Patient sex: F
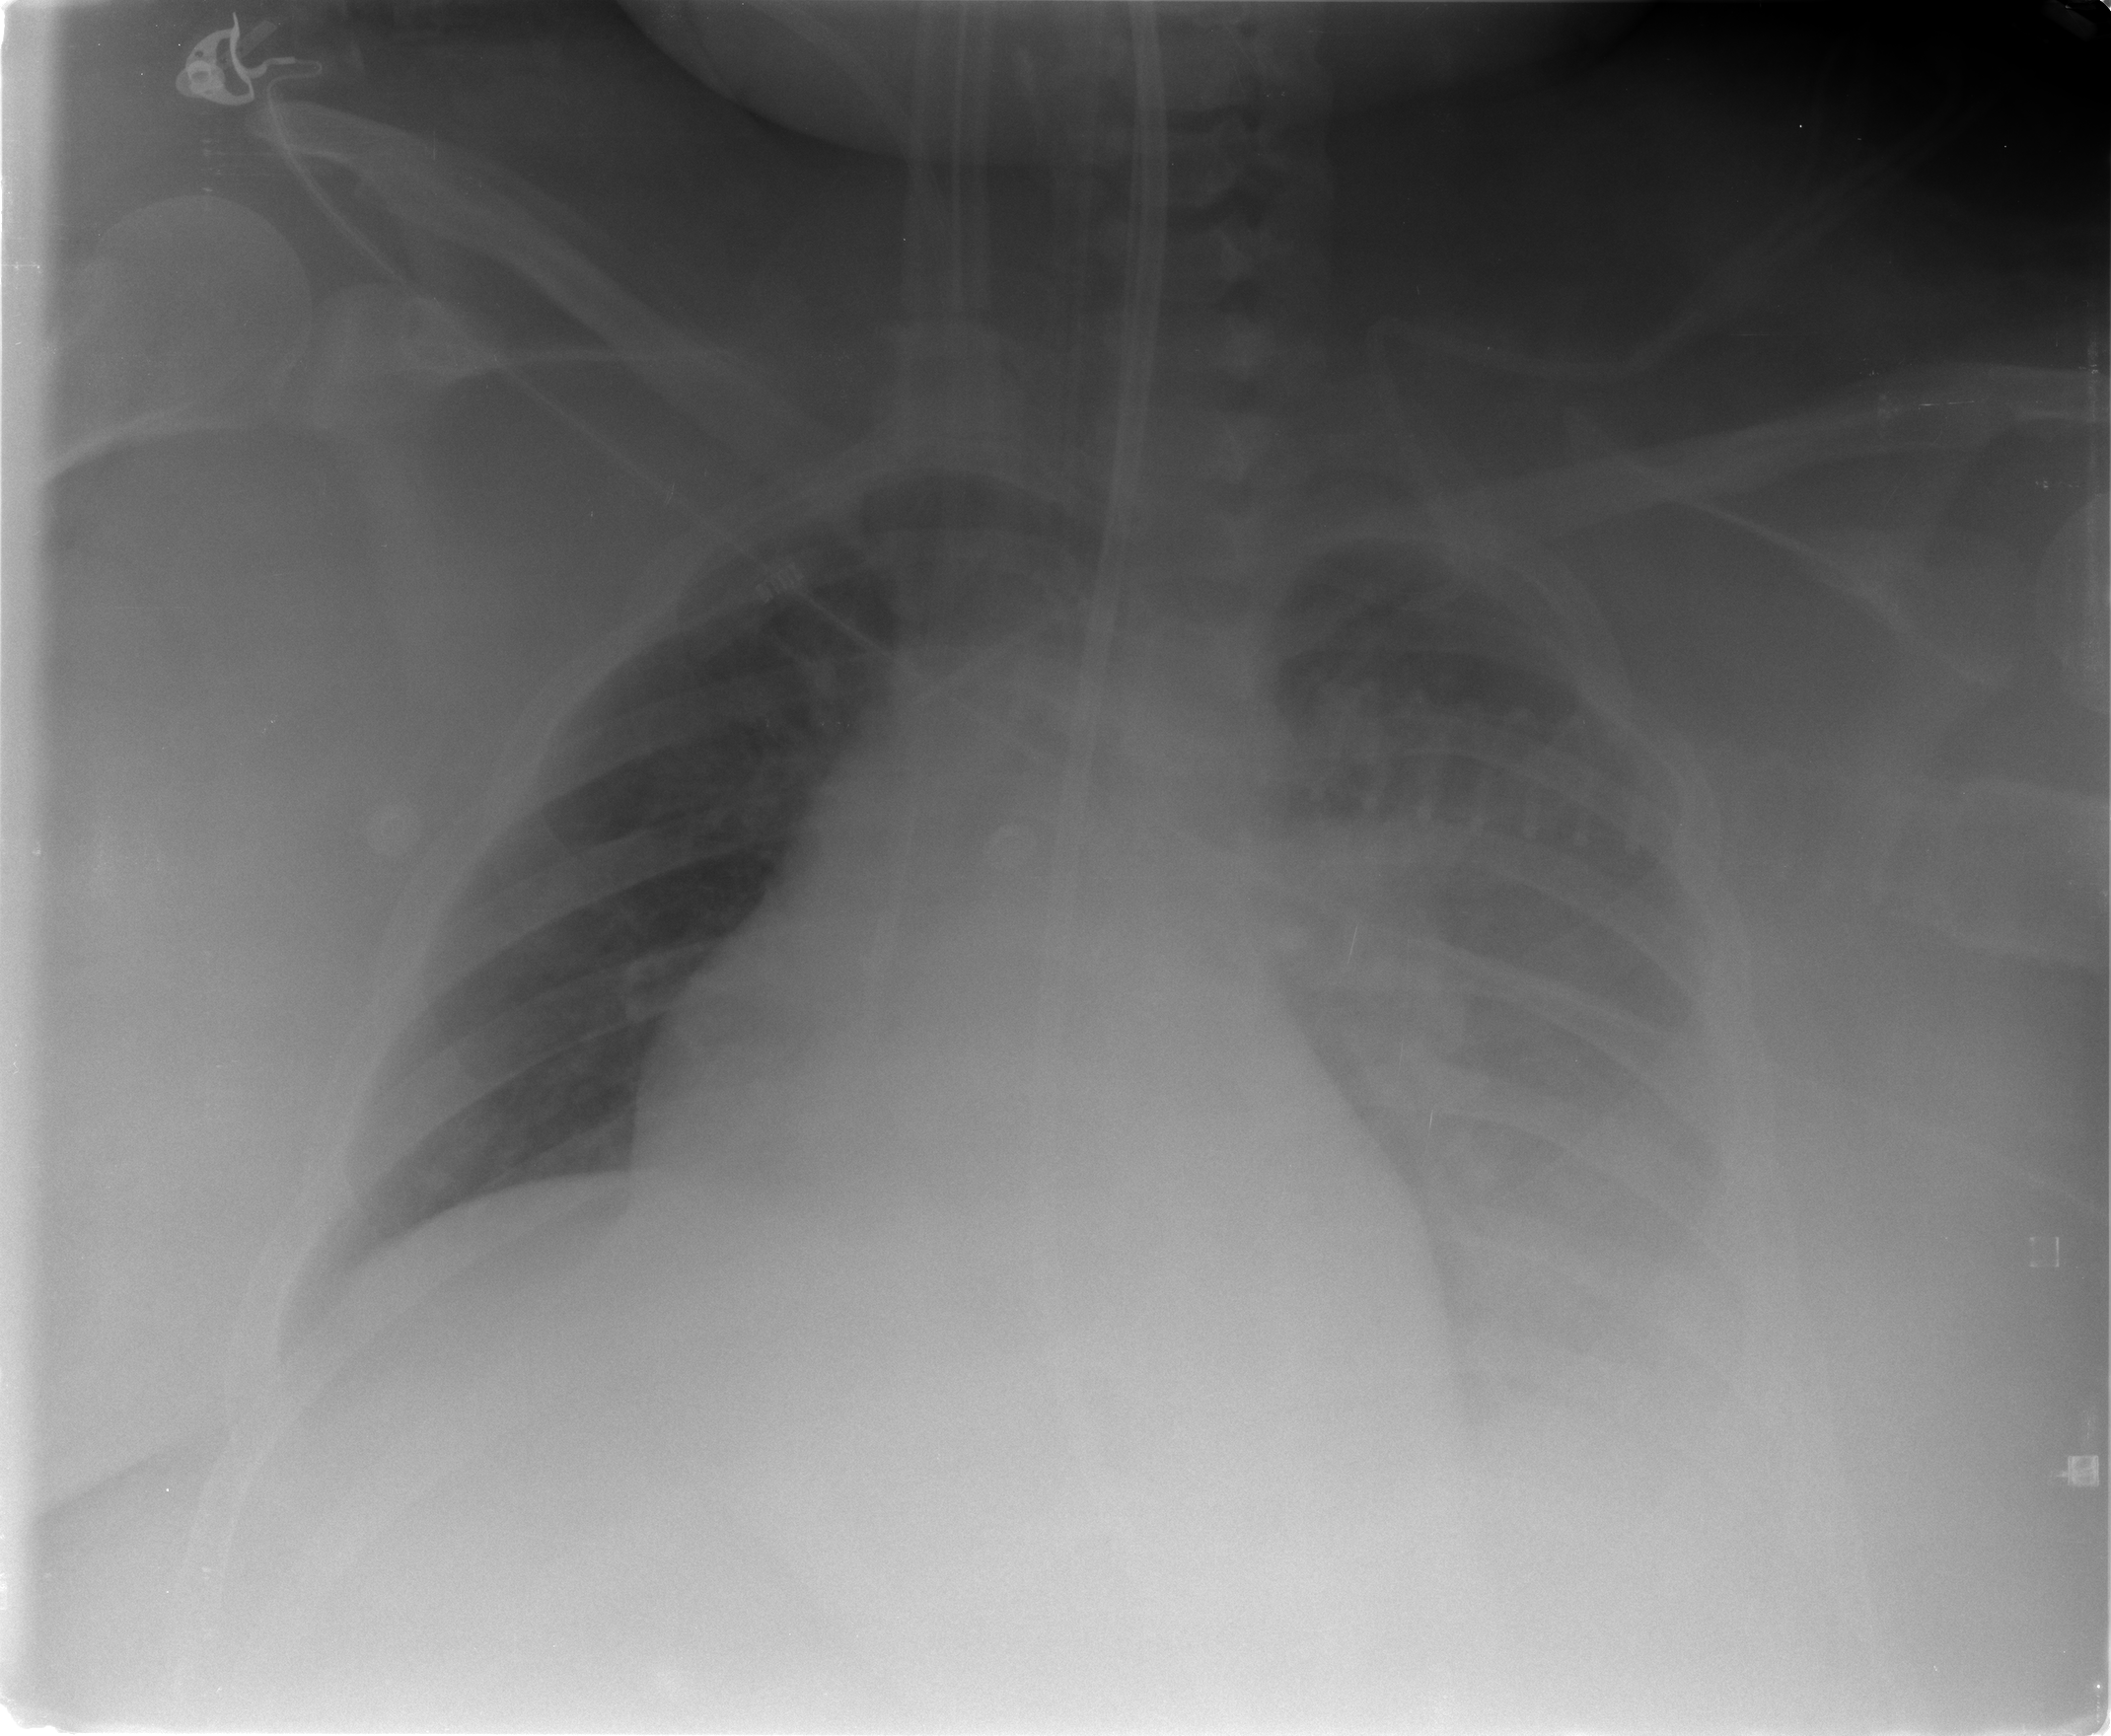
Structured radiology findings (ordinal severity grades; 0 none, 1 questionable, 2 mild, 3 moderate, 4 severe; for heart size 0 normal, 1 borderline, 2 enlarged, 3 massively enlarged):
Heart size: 0
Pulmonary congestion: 0
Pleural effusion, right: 0
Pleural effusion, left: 3
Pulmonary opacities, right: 0
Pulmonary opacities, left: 1
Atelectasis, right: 0
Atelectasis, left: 2